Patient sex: F
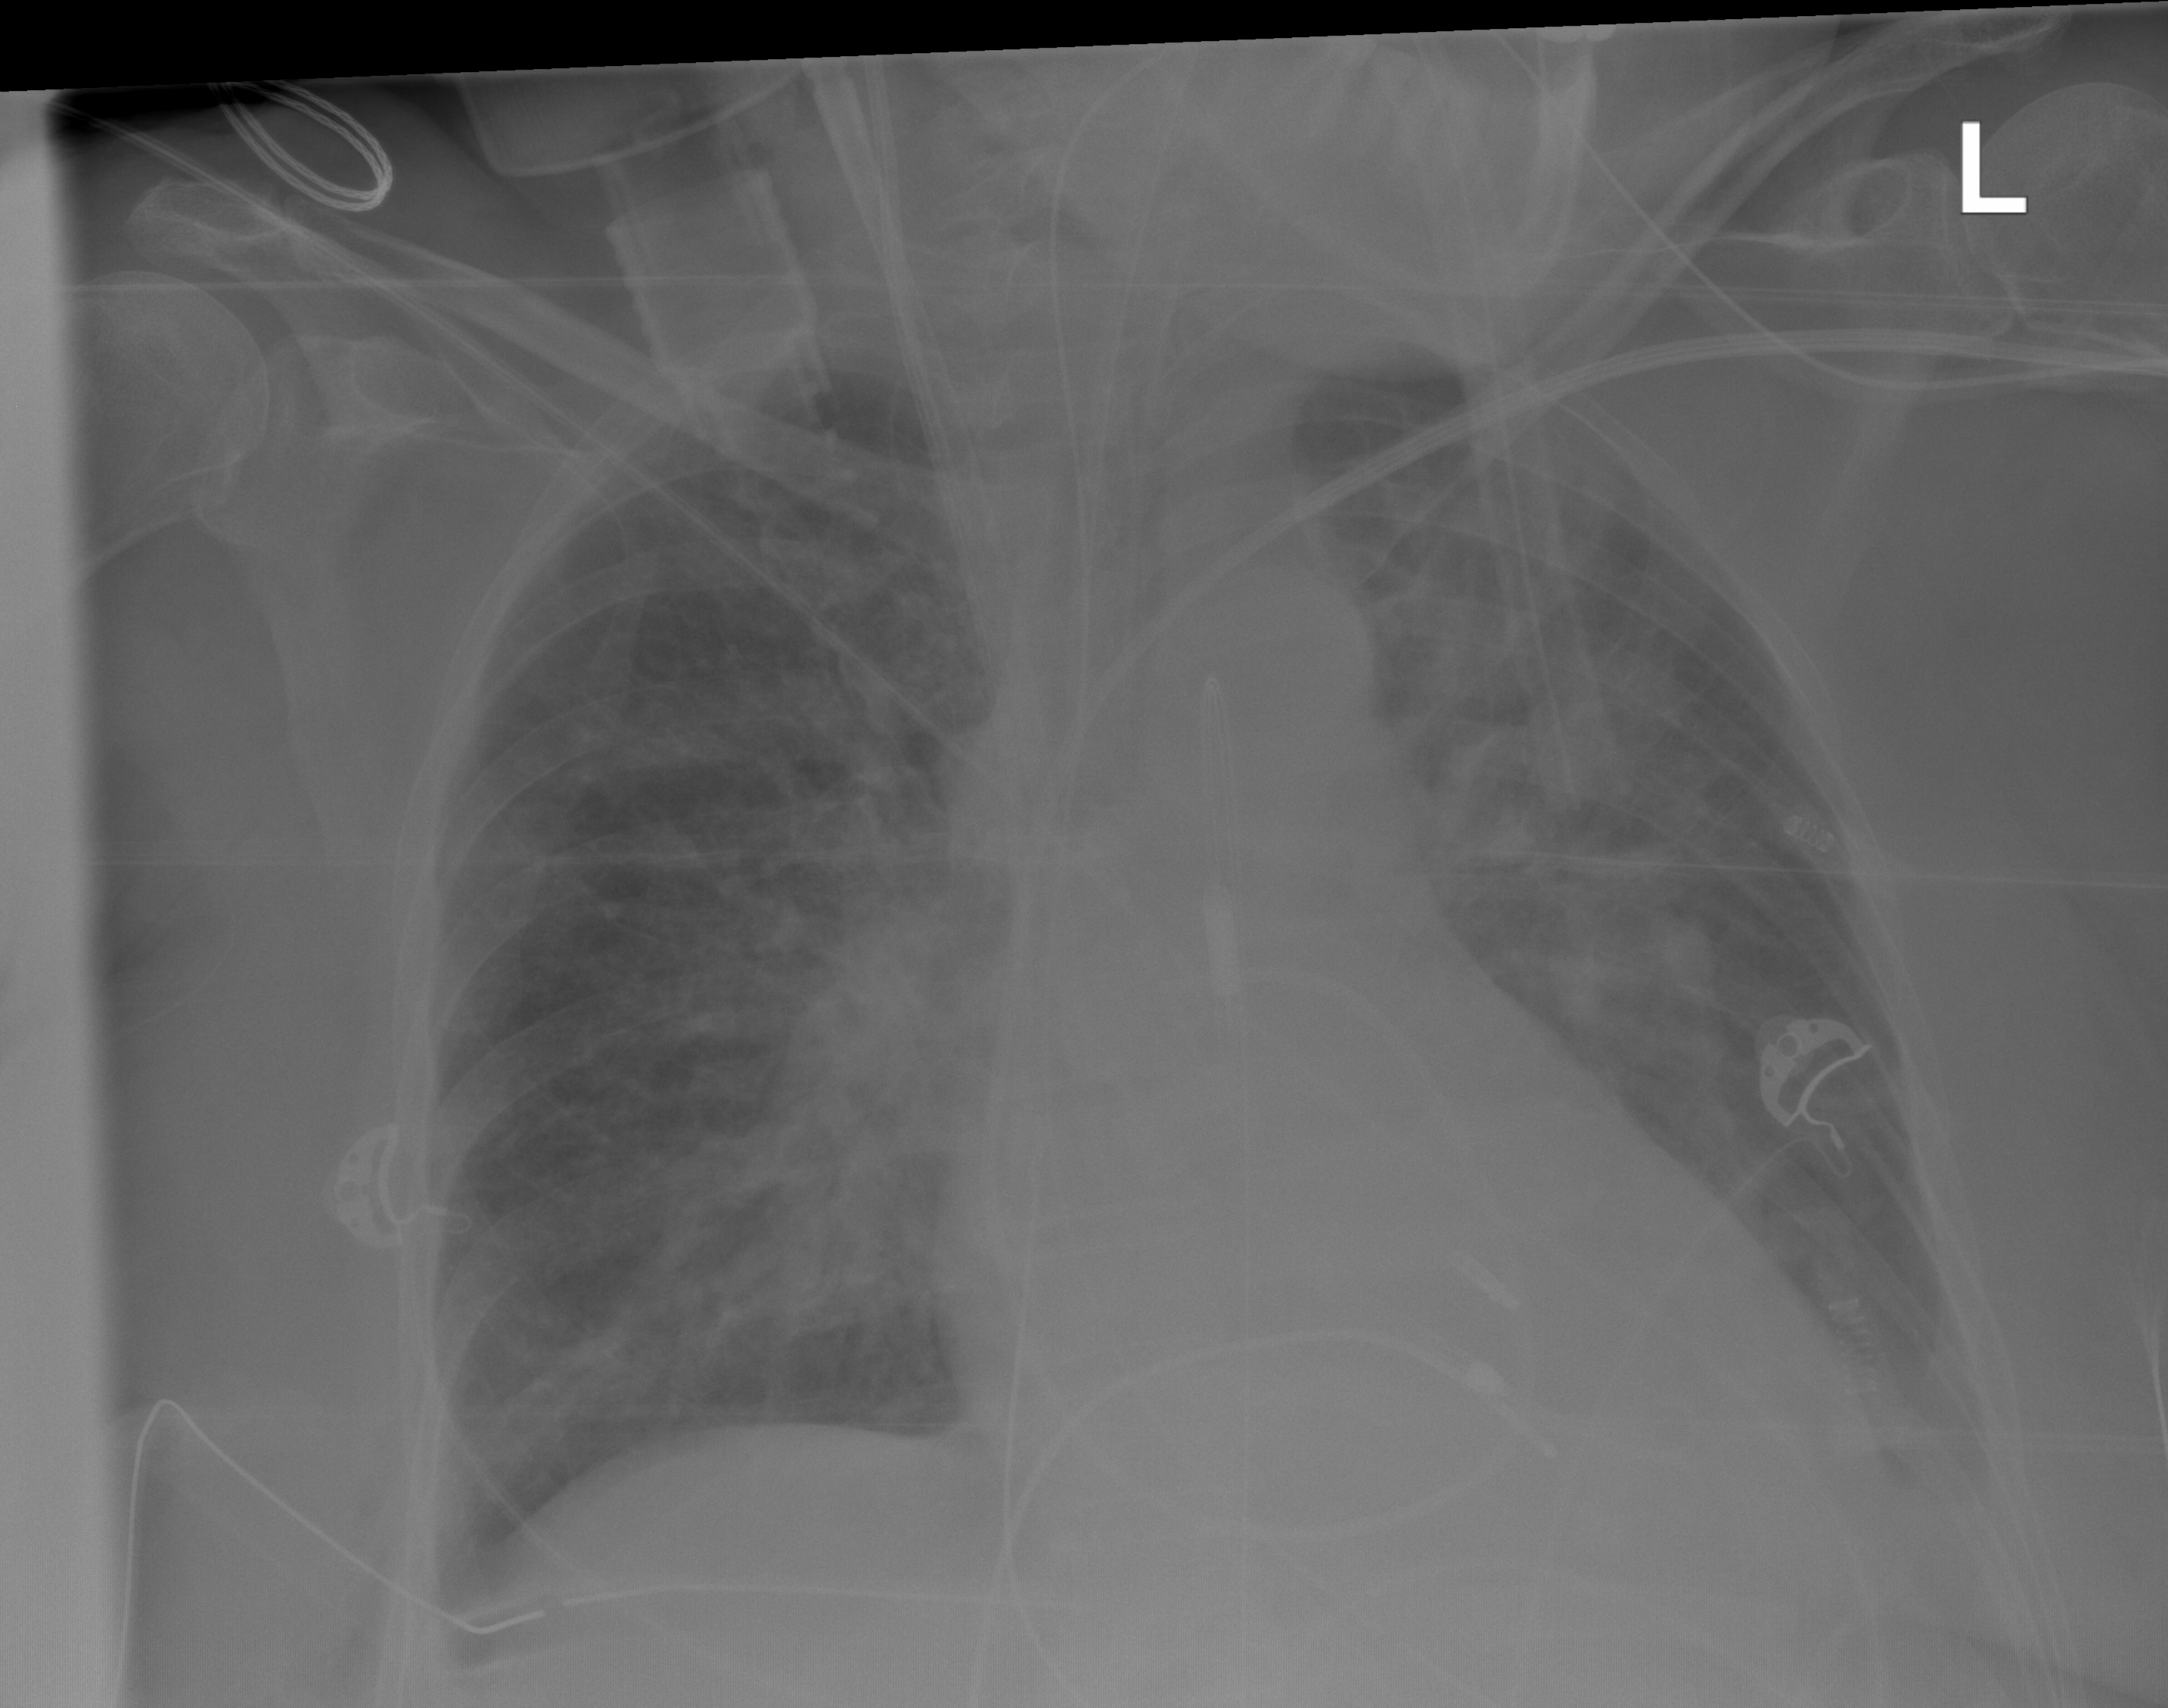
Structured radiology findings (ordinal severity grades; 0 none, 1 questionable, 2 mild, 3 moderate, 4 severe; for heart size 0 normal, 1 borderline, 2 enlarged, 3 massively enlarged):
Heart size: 1
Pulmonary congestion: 2
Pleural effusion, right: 2
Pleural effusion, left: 2
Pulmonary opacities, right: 2
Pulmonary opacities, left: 2
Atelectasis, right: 2
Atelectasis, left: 2